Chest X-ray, PA view. Patient: 56 years old, sex F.
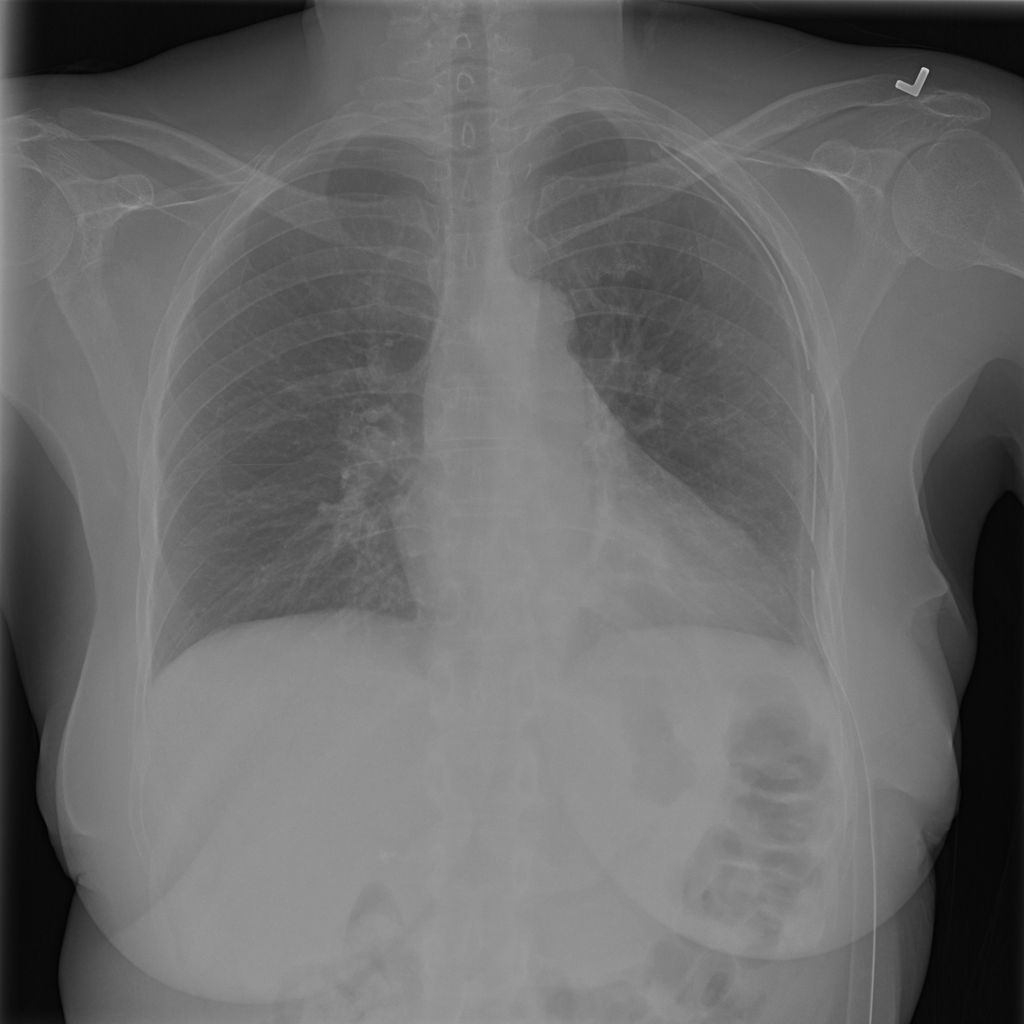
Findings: Atelectasis, Pneumothorax